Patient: sex F, age 73
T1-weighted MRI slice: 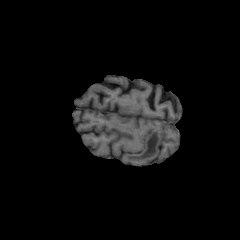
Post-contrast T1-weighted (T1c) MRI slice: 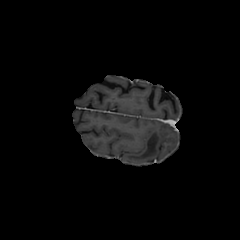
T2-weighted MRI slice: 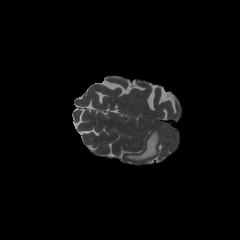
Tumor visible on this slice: yes
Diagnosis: Glioblastoma, IDH-wildtype
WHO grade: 4